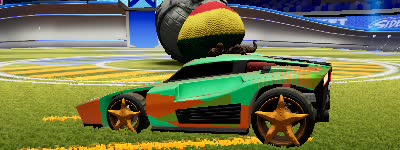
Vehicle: breakout